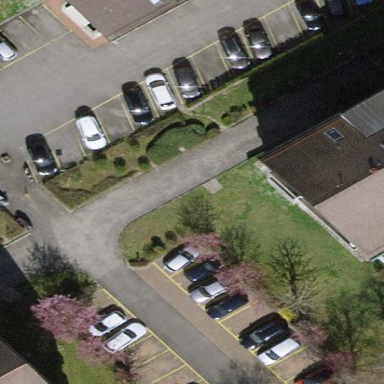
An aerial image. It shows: Parking available on the street side.